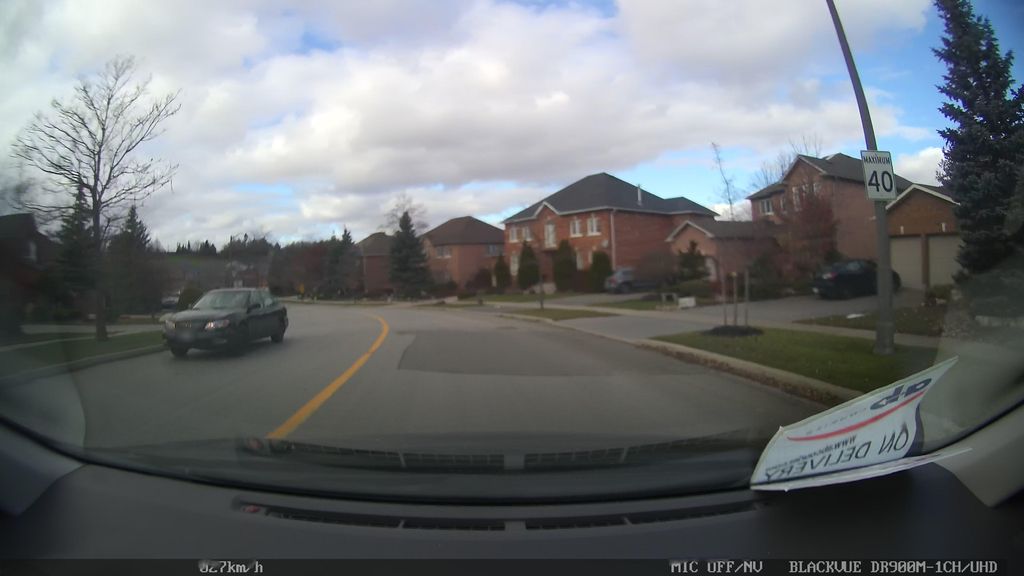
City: toronto